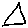
Label: triangle